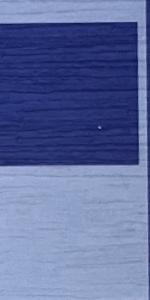
Label: Empty